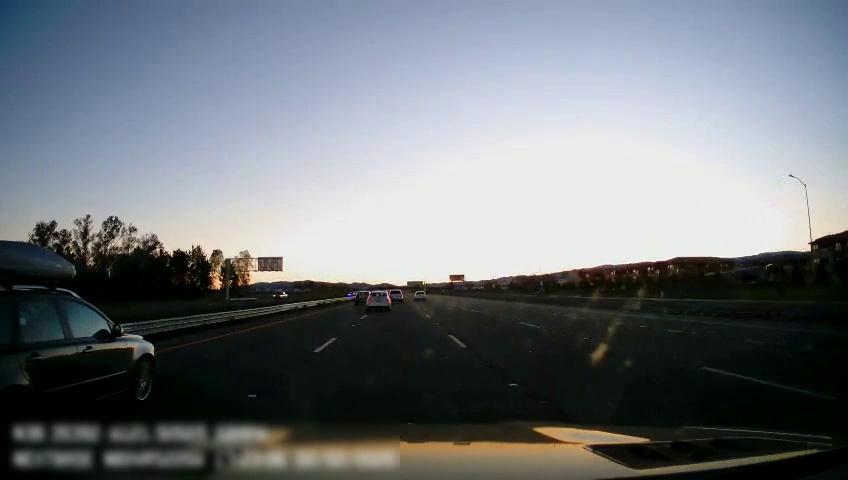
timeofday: Dusk/Dawn/Twilight
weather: Cloudy
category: Drivable Space
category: Vehicles | Truck
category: Vehicles | SUV
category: Vehicles | Car
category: Vehicles | SUV
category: Vehicles | Car
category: Vehicles | SUV
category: Lanes | Alternate Lane
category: Lanes | Current Lane
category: Lanes | Current Lane
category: Lanes | Alternate Lane
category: Lanes | Alternate Lane
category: Traffic | Signs